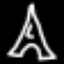
Label: The Eiffel Tower